Field crop: tomato
Growth stage: 1
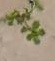
Species: portulaca